Question: I just had a problem with artifacts at a JPanel which contains transparent parts.
My JPanel overrides the paintComponent() method:
'''
protected void paintComponent(Graphics g) {
g2d = (Graphics2D) g;
drawMyAplhaImage(g2d);
}
'''

As you can see, the Image drawn on the JPanel is a bit smaller than the JPanel itself.
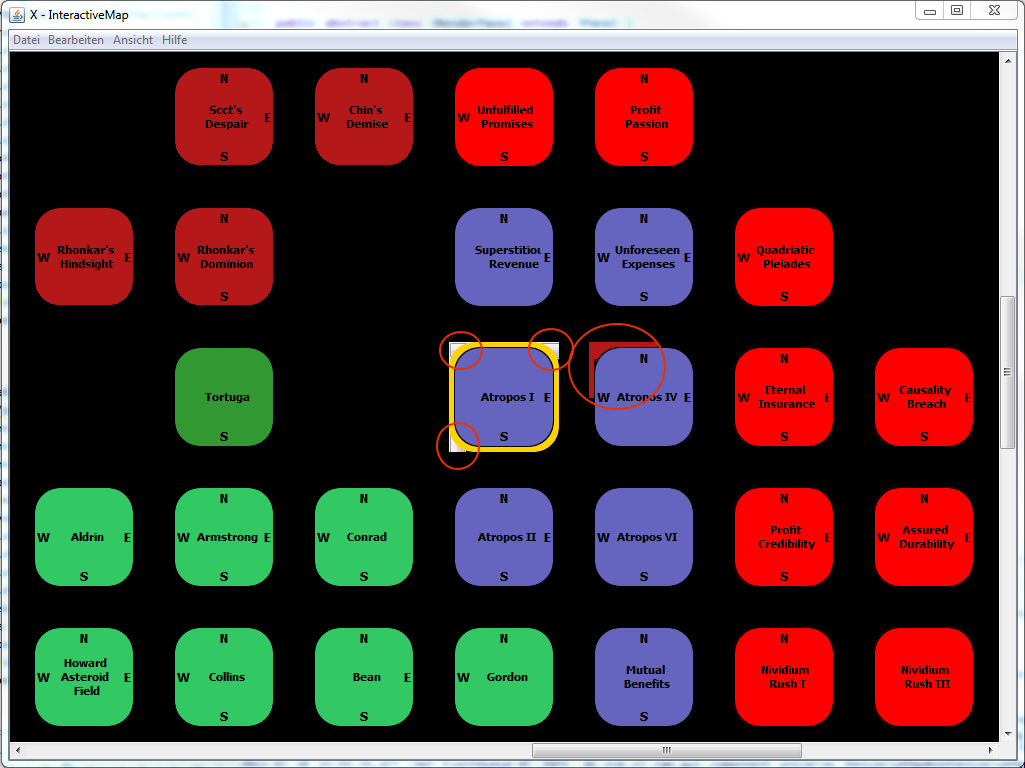
Answer: The solution is to redraw the Parent component.
To save ressources I just repaint the area of the JPanel.
The new paintComponent() method:
'''
protected void paintComponent(Graphics g) {
g2d = (Graphics2D) g;
getParent().repaint(getX(), getY(), getWidth(), getHeight());
drawMyAplhaImage(g2d);
}
'''